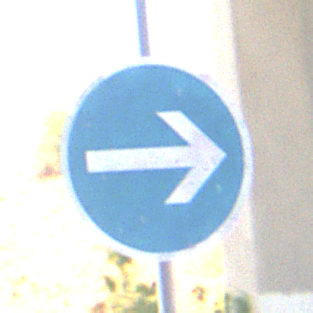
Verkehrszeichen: VorgeschriebeneFahrtrichtungHierRechts
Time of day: Midday
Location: Roofed (Underpass)
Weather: Clear
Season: NotSpecified
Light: Natural